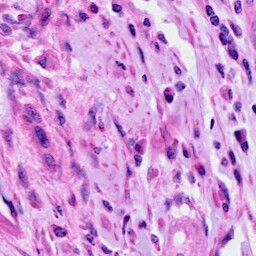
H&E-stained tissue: Cervix